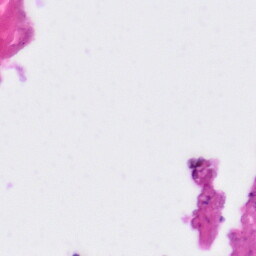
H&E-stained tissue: Tonsil